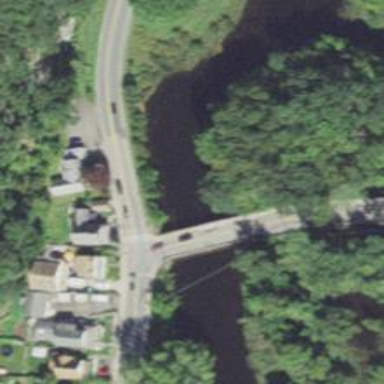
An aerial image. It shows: Bridge.